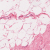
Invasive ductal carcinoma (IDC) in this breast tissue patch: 0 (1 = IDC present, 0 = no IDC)